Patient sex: M
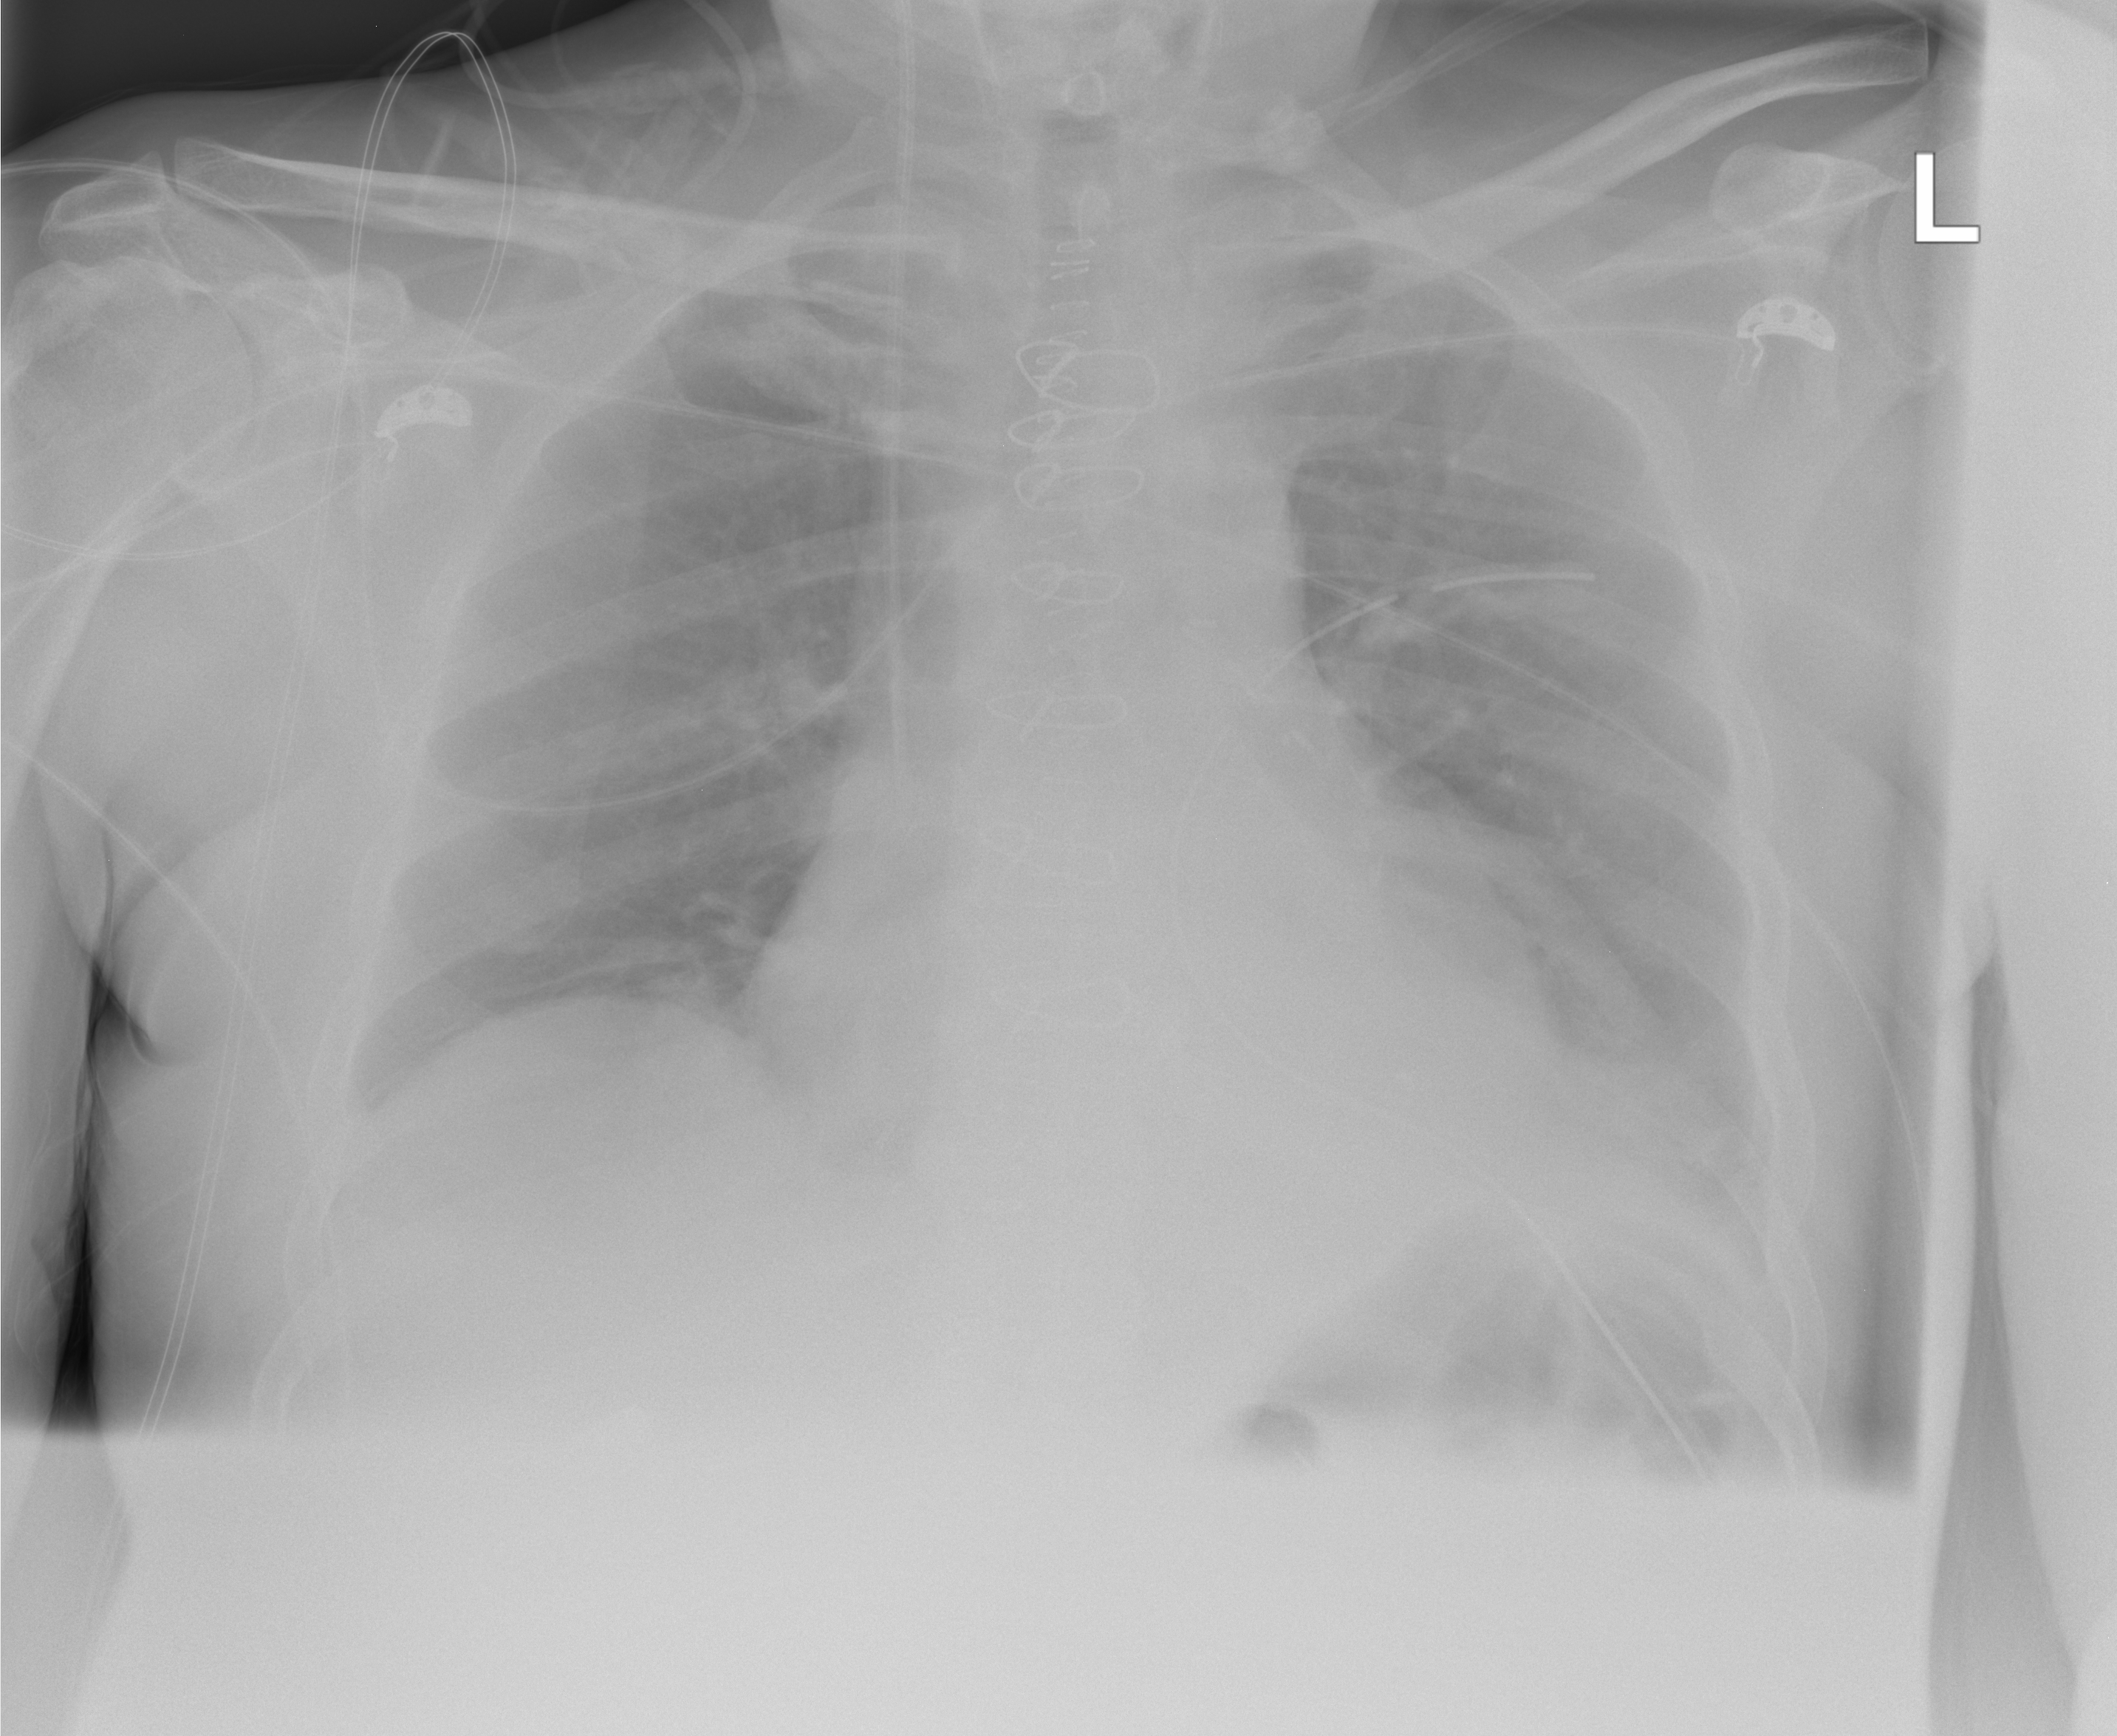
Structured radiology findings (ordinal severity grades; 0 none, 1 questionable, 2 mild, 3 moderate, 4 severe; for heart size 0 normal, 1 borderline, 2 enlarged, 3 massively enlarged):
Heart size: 0
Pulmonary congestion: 0
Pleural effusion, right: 1
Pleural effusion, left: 2
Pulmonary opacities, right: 0
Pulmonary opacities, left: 0
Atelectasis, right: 0
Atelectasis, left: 2